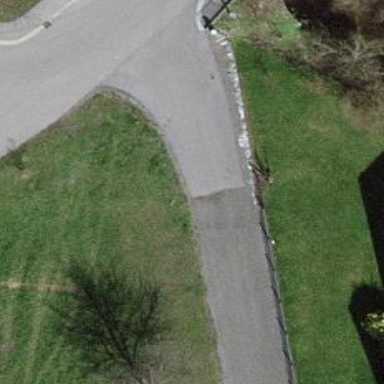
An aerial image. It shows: Path with fine gravel surface.